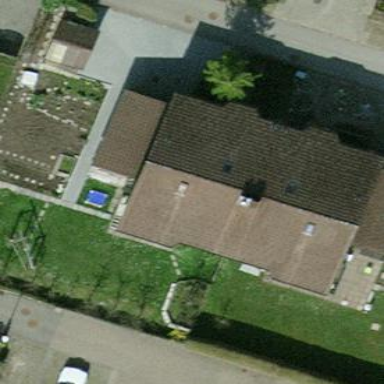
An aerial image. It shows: Semi-detached house.